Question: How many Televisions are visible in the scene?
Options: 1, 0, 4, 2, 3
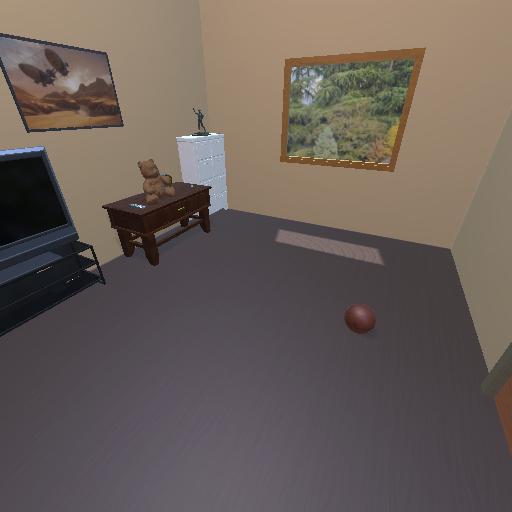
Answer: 1